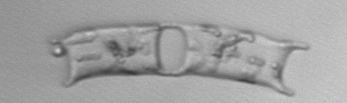
Label: Eucampia